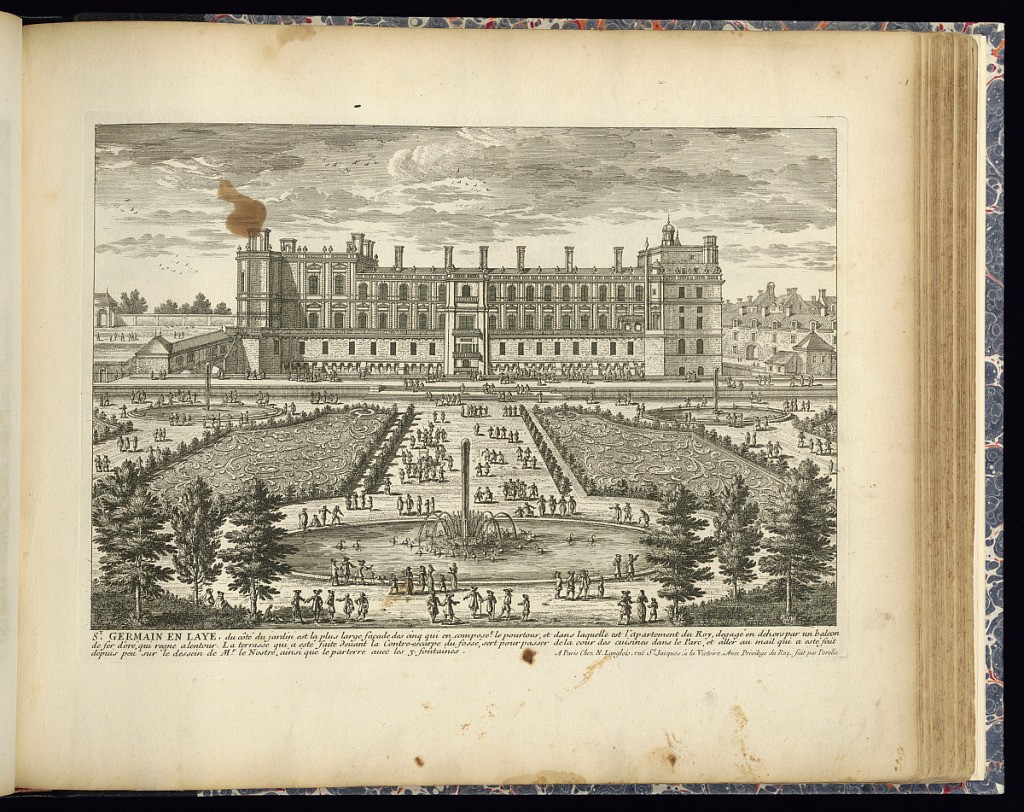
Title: St. GERMAIN EN LAYE
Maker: Gabriel Perelle, French, 1604–1677
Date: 1669–1703
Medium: Etching on laid paper
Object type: Print
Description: View of the palace of St. Germain en Laye from the formal garden, with its fountains, basins, and parterre planting. Trees in the foreground and buildings in the background. Figures walking throughout the grounds. The plate is titled with a description of the palace.